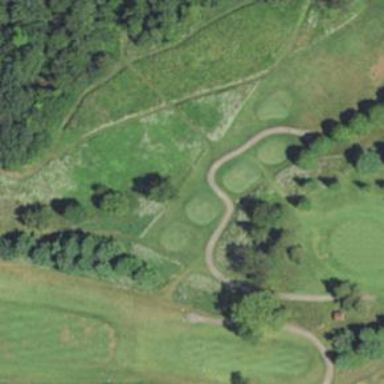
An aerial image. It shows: Well-maintained footway with grade1 tracktype. It resembles path in golf course.